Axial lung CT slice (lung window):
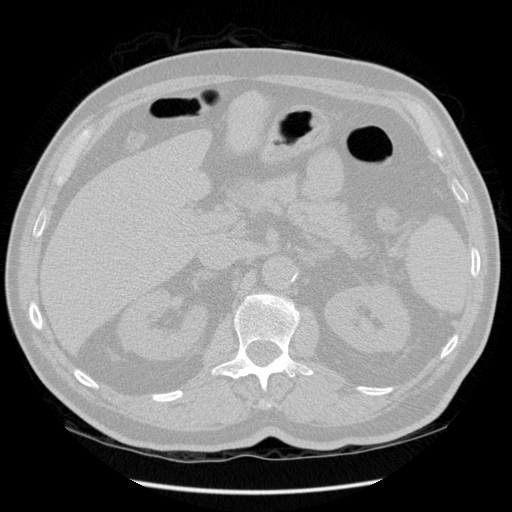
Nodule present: no